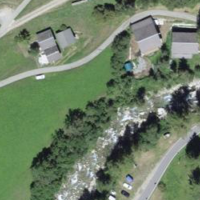
EUNIS habitat code: 24
Species observed at this site:
Fabriciana niobe
Lysandra coridon
Coenonympha pamphilus
Geranium pyrenaicum
Clytus arietis
Hipparchia semele